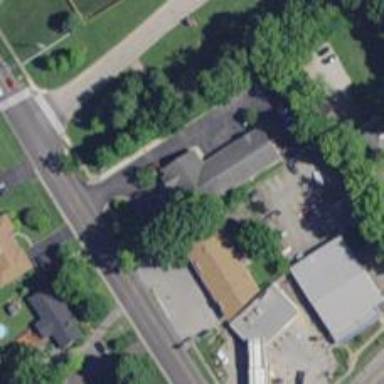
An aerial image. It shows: Veterinary facility.